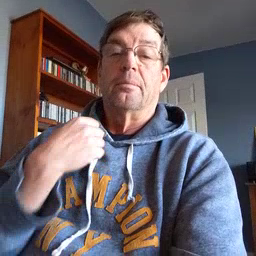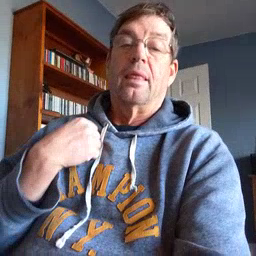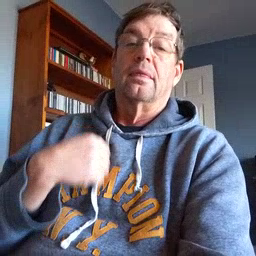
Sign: bath